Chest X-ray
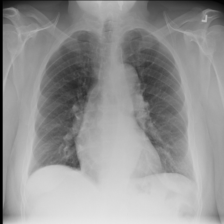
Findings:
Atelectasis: negative
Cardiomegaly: negative
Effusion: negative
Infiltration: negative
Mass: negative
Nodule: negative
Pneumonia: negative
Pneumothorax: negative
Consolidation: negative
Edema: negative
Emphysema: negative
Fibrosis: negative
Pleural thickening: negative
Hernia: negative